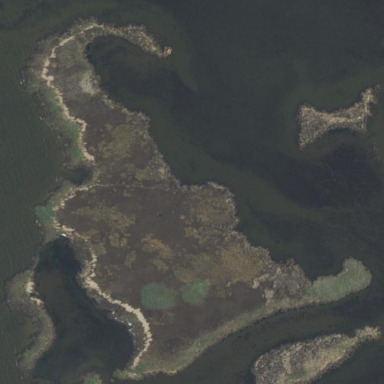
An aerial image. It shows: Islet.